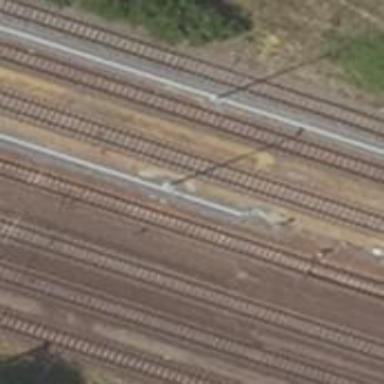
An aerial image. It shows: Railway signal.